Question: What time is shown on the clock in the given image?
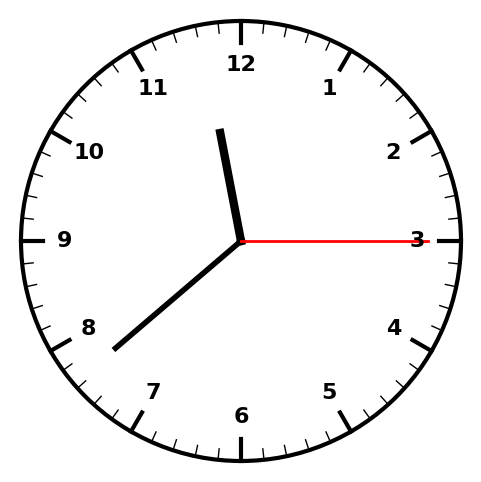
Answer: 11:38:15